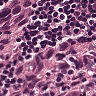
Metastatic tissue present: yes